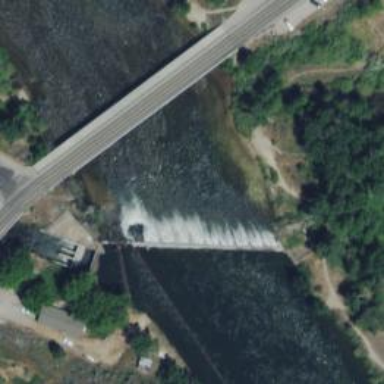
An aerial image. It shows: Weir in waterway.